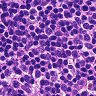
Metastatic tissue present: no